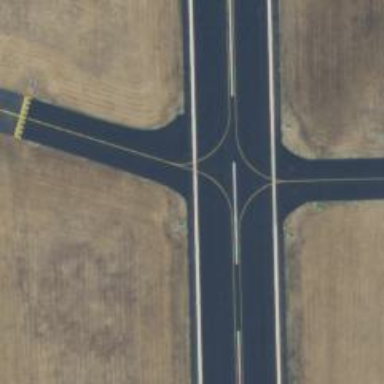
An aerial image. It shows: View of taxiway at the airport.